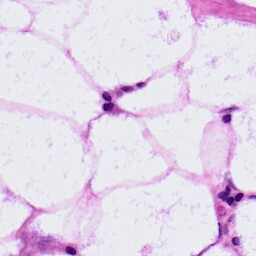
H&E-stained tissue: LymphNode